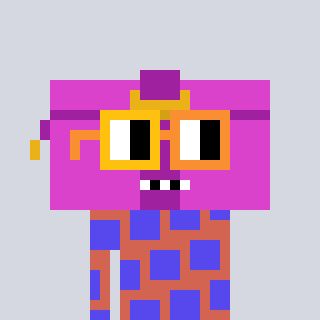
a pixel art character with square yellow and orange glasses, a clutch-shaped head and a peachy-colored body on a cool background